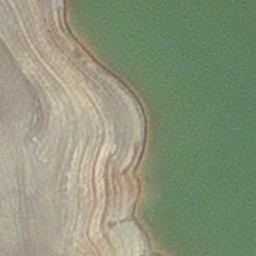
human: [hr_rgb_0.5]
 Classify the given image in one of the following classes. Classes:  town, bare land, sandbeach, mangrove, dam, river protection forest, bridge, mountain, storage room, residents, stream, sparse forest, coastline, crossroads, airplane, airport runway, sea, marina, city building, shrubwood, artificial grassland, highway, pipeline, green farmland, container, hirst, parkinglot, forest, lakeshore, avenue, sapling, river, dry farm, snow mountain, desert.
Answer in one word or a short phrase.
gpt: hirst